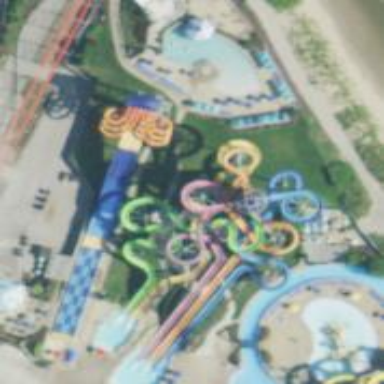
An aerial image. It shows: Tourism attraction featuring water slide.